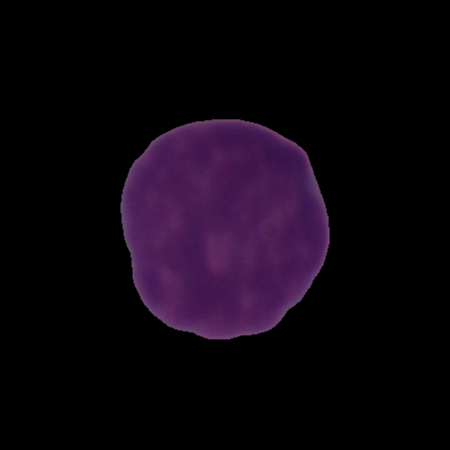
Label: cancer